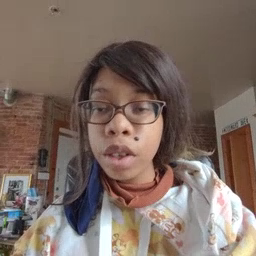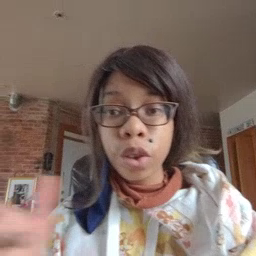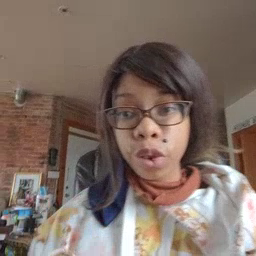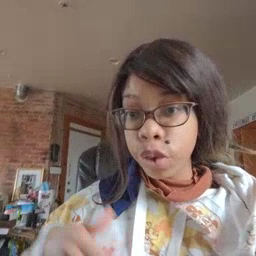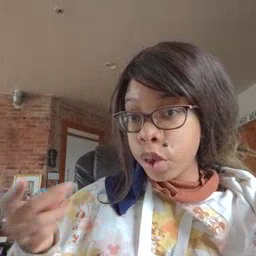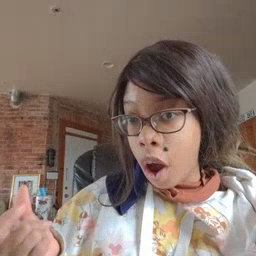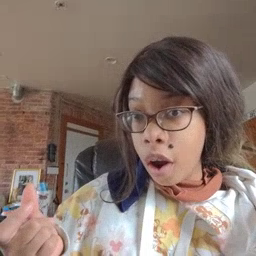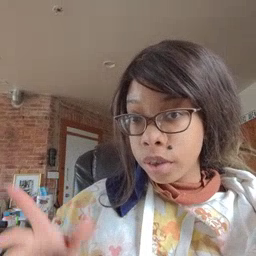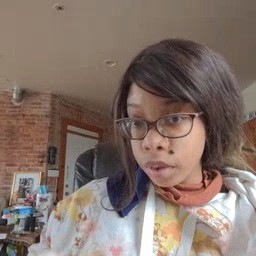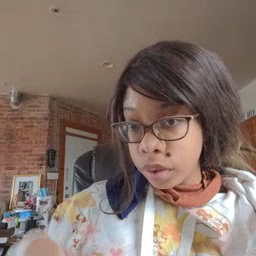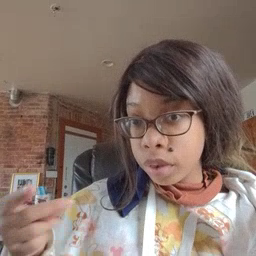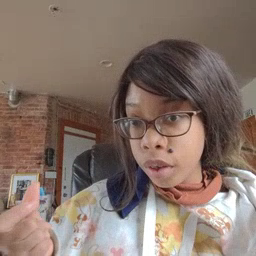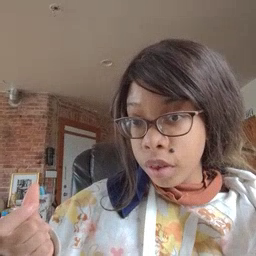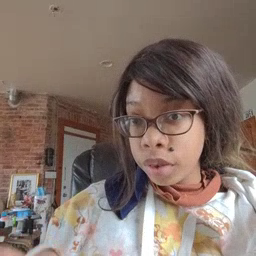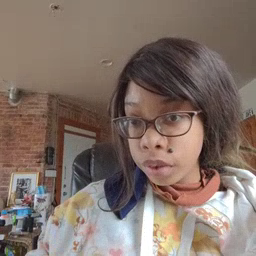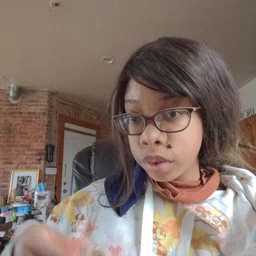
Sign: dog